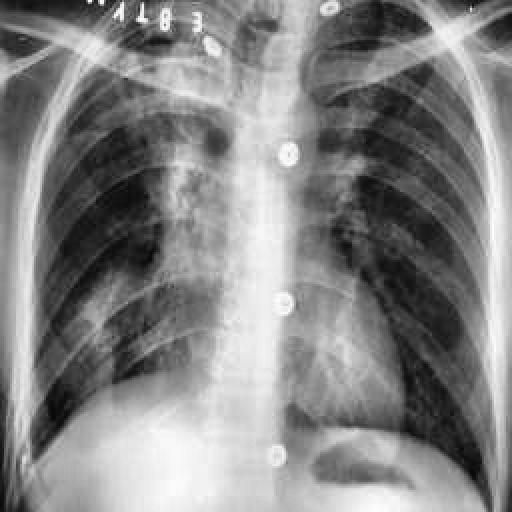
Finding: TUBERCULOSIS